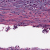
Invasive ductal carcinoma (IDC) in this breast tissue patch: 0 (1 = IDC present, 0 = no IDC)